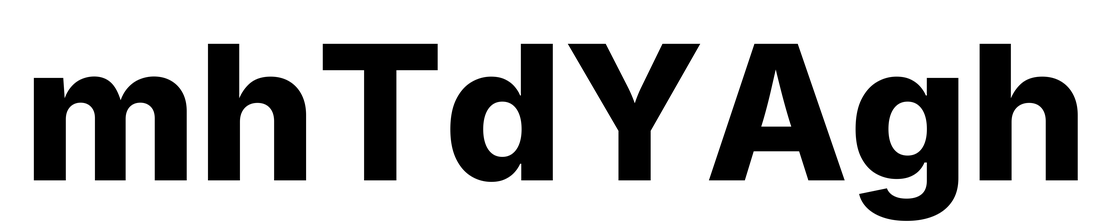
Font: Inter_ExtraBold